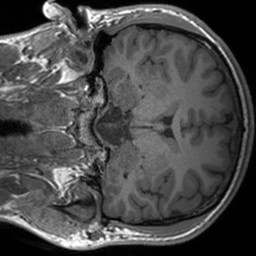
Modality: T1w
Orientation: coronal
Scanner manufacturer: siemens
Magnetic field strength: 3 T
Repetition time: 1.54 s
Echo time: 0.00234 s